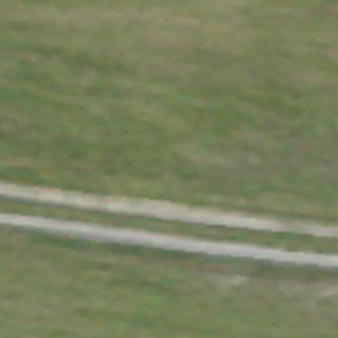
Label: other